Interaction volume radius: 5 \u00c5
Interaction volume height: 40 \u00c5
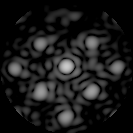
Disorder parameter: 0.2273